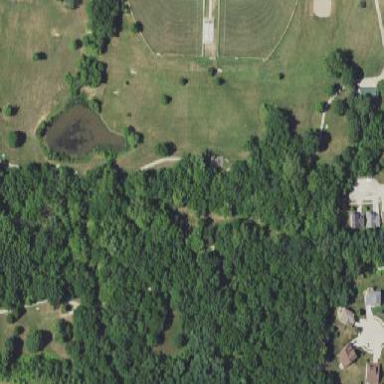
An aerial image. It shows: Disc golf course for leisure activity.